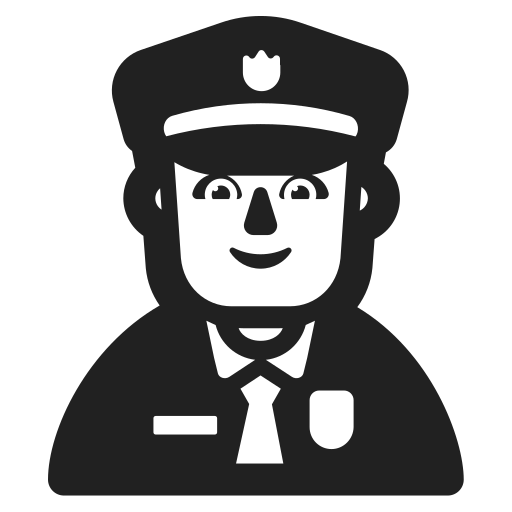
man police officer high contrast default